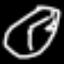
Label: clock